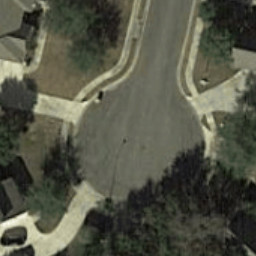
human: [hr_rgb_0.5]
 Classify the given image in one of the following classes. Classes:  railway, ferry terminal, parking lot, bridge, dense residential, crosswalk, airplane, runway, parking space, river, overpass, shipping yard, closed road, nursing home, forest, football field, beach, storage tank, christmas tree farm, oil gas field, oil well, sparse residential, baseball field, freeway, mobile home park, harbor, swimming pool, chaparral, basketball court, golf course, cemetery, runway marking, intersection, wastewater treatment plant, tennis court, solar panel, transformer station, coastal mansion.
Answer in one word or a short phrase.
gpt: closed road